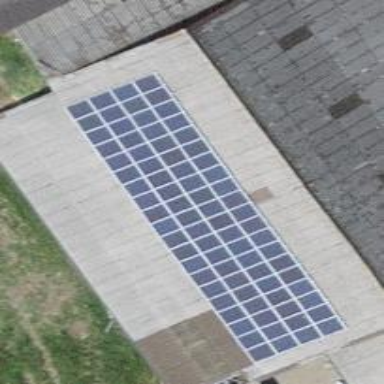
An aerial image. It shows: Solar photovoltaic panel generator.